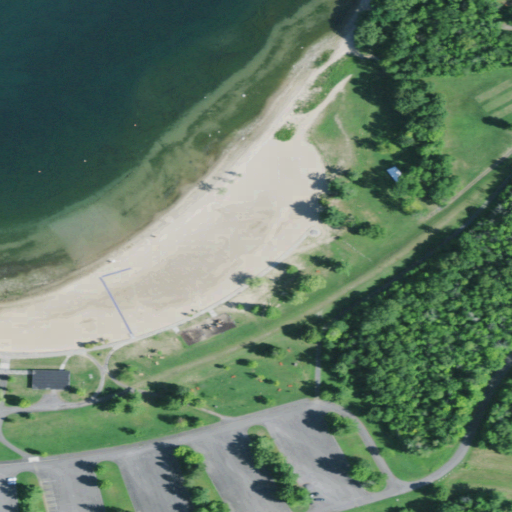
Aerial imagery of beach in New York named Barnhart Island Beach containing open water, open development, deciduous forest, low intensity development, grassland, cultivated crops, mixed forest, barren land, medium intensity development, pasture, high intensity development, and shrub